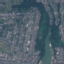
Land use / land cover: Residential